Question: Is it possible to write a TestDataBuilder which follows a given syntax?
So for example:

I know how to write a basic builder for a car that's not the problem.
So this is allowed:
'''
var car = CarBuilderWithSyntax.Create()
.WithDoor()
.HavingSide(Sides.Left)
.WithWindow()
.HavingWidth(50)
.HavingHeight(50)
.Build();
'''
But this is allowed:
'''
var car = CarBuilderWithSyntax.Create()
.WithWindow()
.HavingWidth(50)
.HavingHeight(50)
.Build();
'''
Is there a possibility to enforce this syntax-rule?
Can this be achieved by using an additional door builder which inherits car builder?
Should the car builder implement different interfaces like IDoorBuilderWithSyntax which defines the methods 'ICarBuilderWithSyntax WithWindow()' and 'ICarBuilderWithSyntax HavingSide();' 'ICarBuilderWithSyntax HavingColor()'?
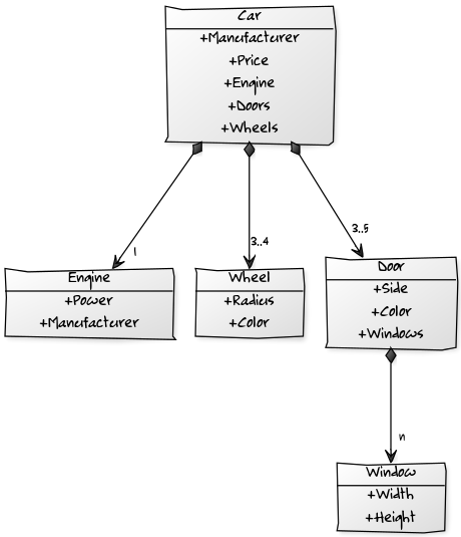
Answer: You could do something like:
'''
public enum Sides
{
Left,
}
public class Car
{
}
public class CarBuilderWithSyntax
{
protected CarBuilderWithSyntax ParentBuilder { get; private set; }
public static CarBuilderWithSyntax Create()
{
return new CarBuilderWithSyntax(null);
}
protected CarBuilderWithSyntax(CarBuilderWithSyntax parent)
{
ParentBuilder = parent;
}
protected CarBuilderWithSyntax GetParentBuilder()
{
CarBuilderWithSyntax parentBuilder = this;
while (parentBuilder.ParentBuilder != null)
{
parentBuilder = parentBuilder.ParentBuilder;
}
return parentBuilder;
}
public DoorBuilder WithDoor()
{
return new DoorBuilder(GetParentBuilder());
}
public CarBuilderWithSyntax WithEngine(int cmq)
{
if (ParentBuilder != null)
{
return GetParentBuilder().WithEngine(cmq);
}
// Save somewhere this information
return this;
}
public Car Build()
{
return null;
}
public class DoorBuilder : CarBuilderWithSyntax
{
public DoorBuilder(CarBuilderWithSyntax builder)
: base(builder)
{
}
protected new DoorBuilder GetParentBuilder()
{
DoorBuilder parentBuilder = this;
while ((parentBuilder.ParentBuilder as DoorBuilder) != null)
{
parentBuilder = parentBuilder.ParentBuilder as DoorBuilder;
}
return parentBuilder;
}
public DoorBuilder HavingSide(Sides side)
{
// Save side this information somewhere
return GetParentBuilder();
}
public WindowBuilder WithWindow()
{
return new WindowBuilder(this);
}
public class WindowBuilder : DoorBuilder
{
public WindowBuilder(DoorBuilder builder)
: base(builder)
{
}
public WindowBuilder HavingWidth(int width)
{
// Terminal elements don't need to do the GetParentBuilder()
return this;
}
public WindowBuilder HavingHeight(int width)
{
// Terminal elements don't need to do the GetParentBuilder()
return this;
}
}
}
}
'''
Now you only need to choose how/where to save the informations of the 'Builder'... Note how the various classes interconnect, and the various 'GetParentBuilder()' uses.
'''
var car = CarBuilderWithSyntax.Create()
.WithDoor()
.HavingSide(Sides.Left)
.WithWindow()
.HavingWidth(50)
.HavingHeight(50)
.WithEngine(100)
.Build();
'''